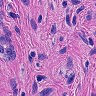
Metastatic tissue present: yes